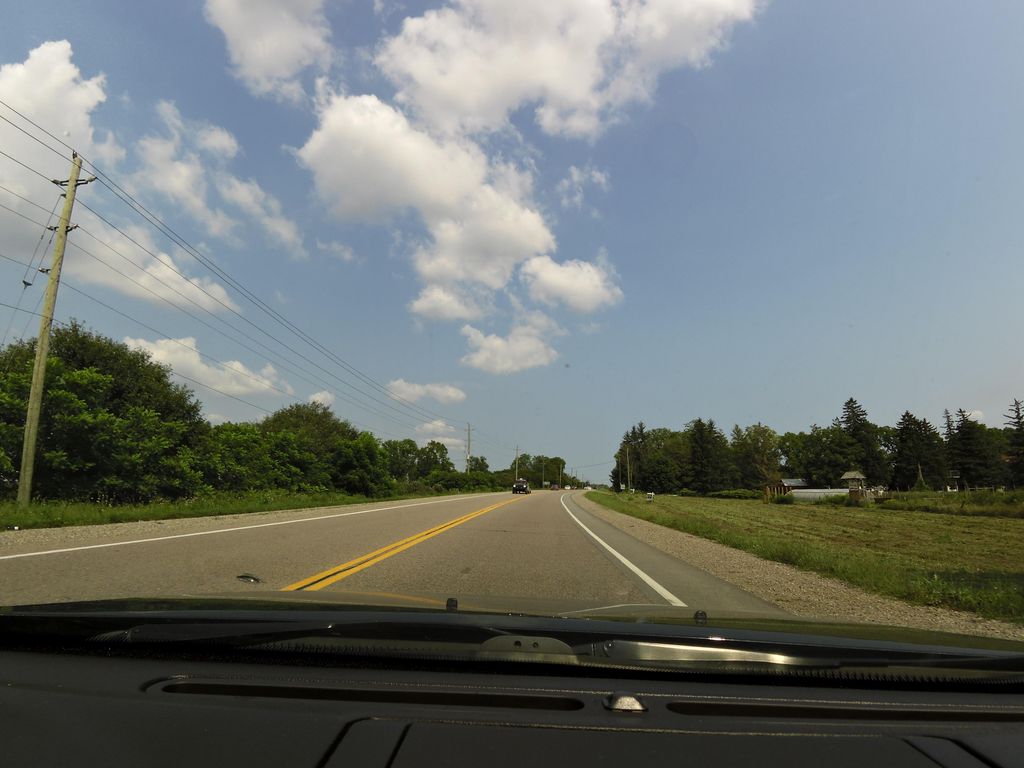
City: hamilton